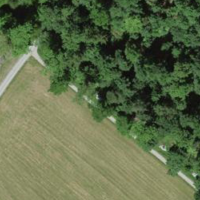
EUNIS habitat code: 55
Species observed at this site:
Euonymus europaeus